Field crop: maize
Growth stage: 2
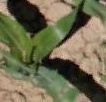
Species: maize